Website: home-depot
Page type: cross-sells
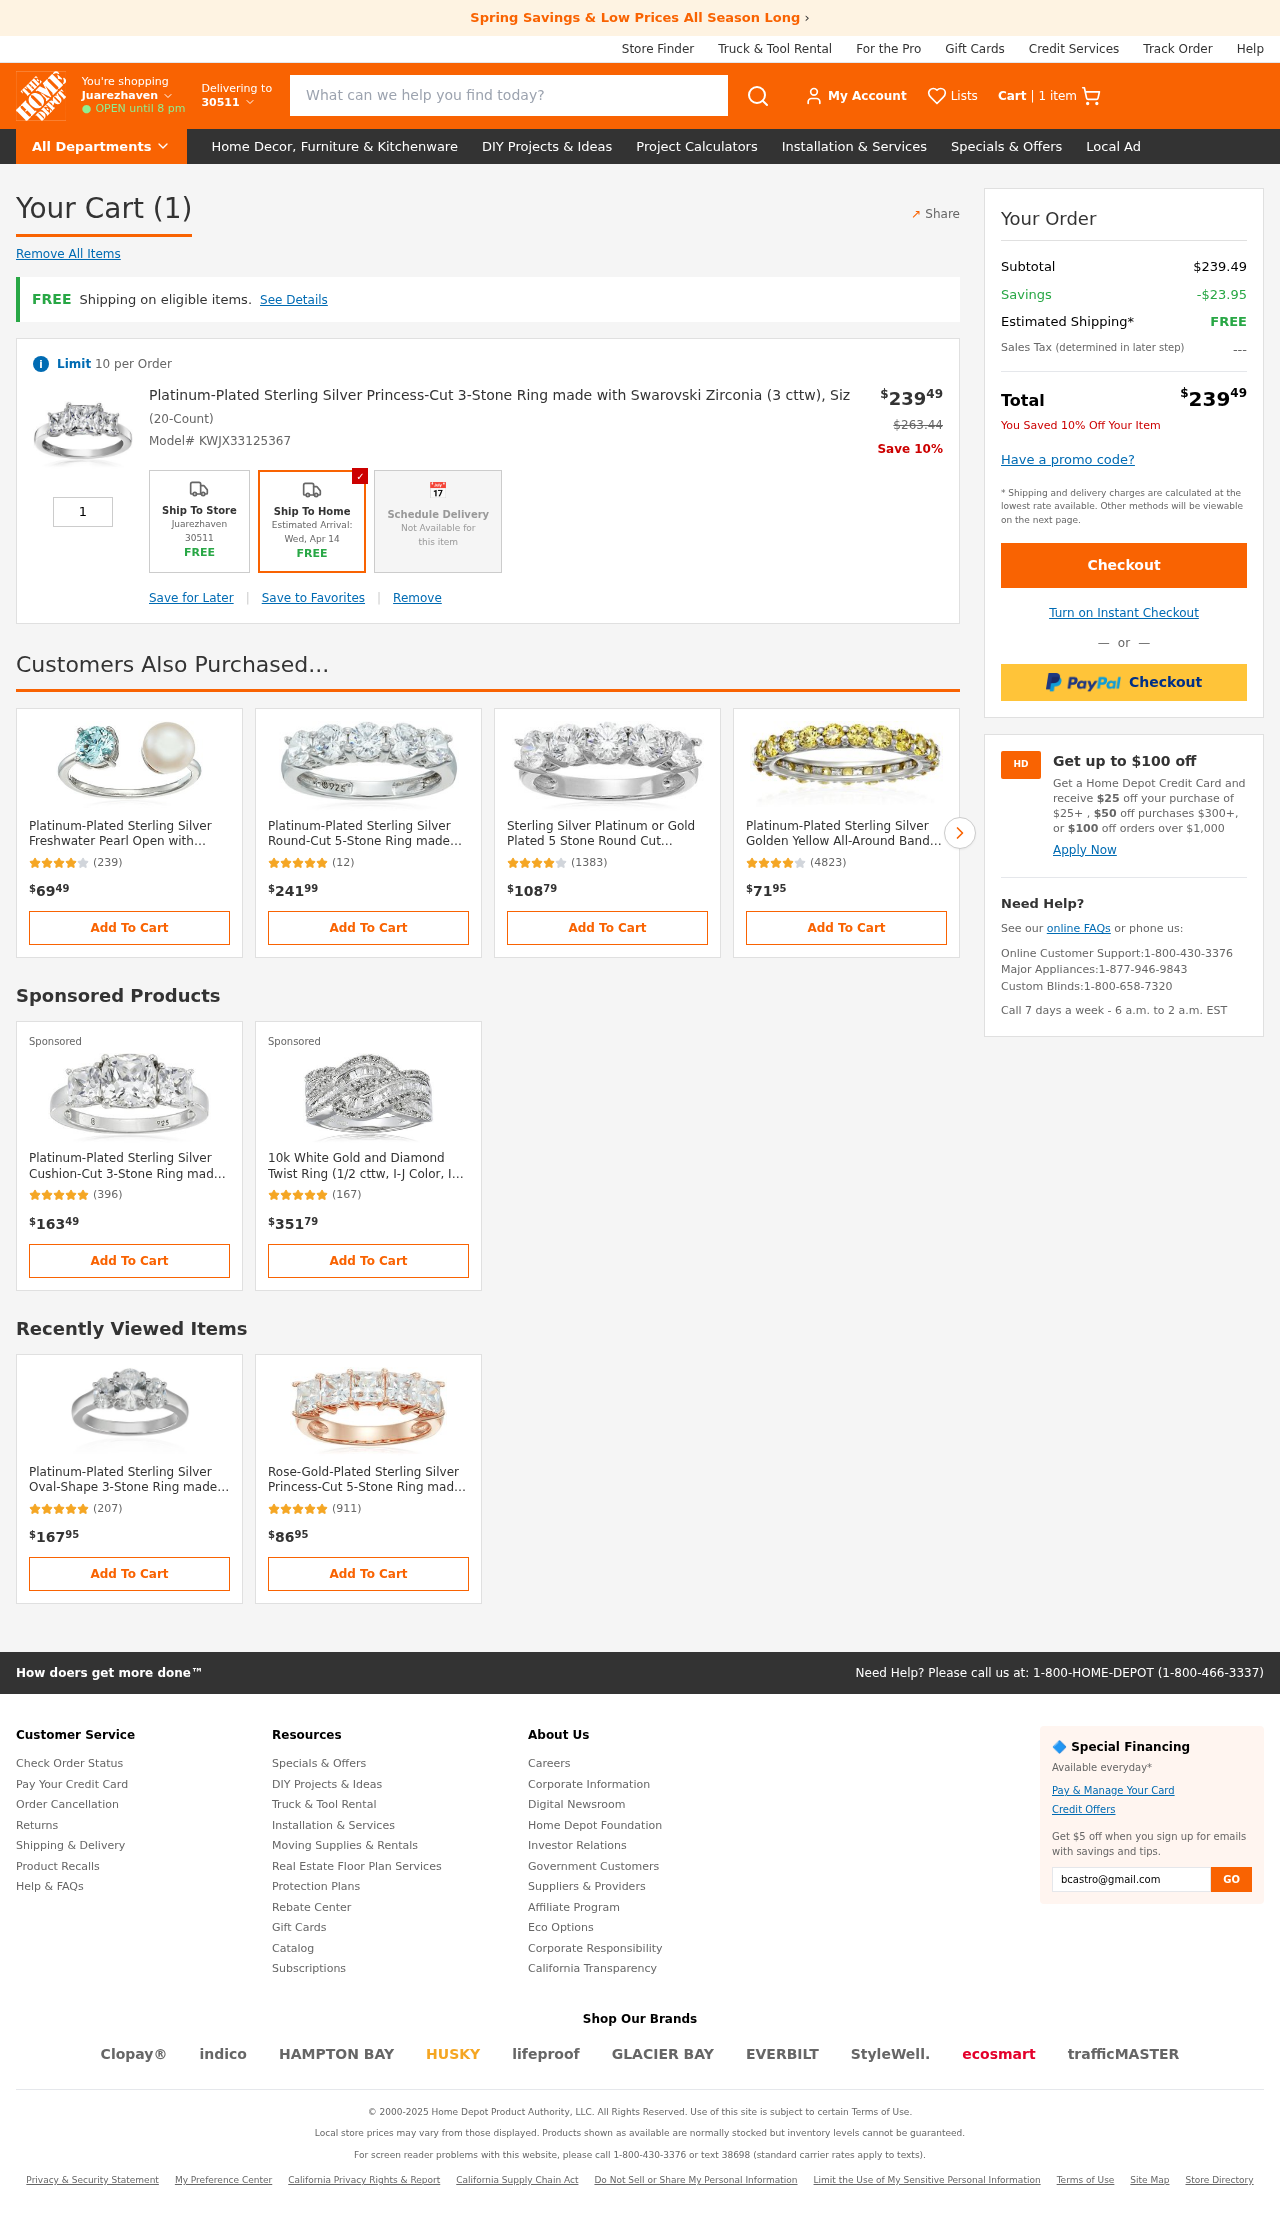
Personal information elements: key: PII_LOCATION1_CITY
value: Juarezhaven
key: PII_POSTCODE
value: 30511
Product elements: key: PRODUCT1_NAME
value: Platinum-Plated Sterling Silver Princess-Cut 3-Stone Ring made with Swarovski Zirconia (3 cttw), Siz
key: PRODUCT1_PRICE
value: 239.49
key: PRODUCT1_QUANTITY
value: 1
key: PRODUCT1_ORIGINAL_PRICE
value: $263.44
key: PRODUCT2_NAME
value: Platinum-Plated Sterling Silver Freshwater Pearl Open with Frosty Mint Swarovski Zirconia Accents Ri
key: PRODUCT2_NUM_RATINGS
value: (239)
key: PRODUCT2_PRICE
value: $6949
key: PRODUCT3_NAME
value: Platinum-Plated Sterling Silver Round-Cut 5-Stone Ring made with Swarovski Zirconia (1.25 cttw), Siz
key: PRODUCT3_NUM_RATINGS
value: (12)
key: PRODUCT3_PRICE
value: $24199
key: PRODUCT4_NAME
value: Sterling Silver Platinum or Gold Plated 5 Stone Round Cut Swarovski Cubic Zirconia Ring
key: PRODUCT4_NUM_RATINGS
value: (1383)
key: PRODUCT4_PRICE
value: $10879
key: PRODUCT5_NAME
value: Platinum-Plated Sterling Silver Golden Yellow All-Around Band Ring made with Swarovski Zirconia, Siz
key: PRODUCT5_NUM_RATINGS
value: (4823)
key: PRODUCT5_PRICE
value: $7195
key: PRODUCT6_NAME
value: Platinum-Plated Sterling Silver Cushion-Cut 3-Stone Ring made with Swarovski Zirconia (3 cttw), Size
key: PRODUCT6_NUM_RATINGS
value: (396)
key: PRODUCT6_PRICE
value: $16349
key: PRODUCT7_NAME
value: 10k White Gold and Diamond Twist Ring (1/2 cttw, I-J Color, I3 Clarity)
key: PRODUCT7_NUM_RATINGS
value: (167)
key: PRODUCT7_PRICE
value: $35179
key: PRODUCT8_NAME
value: Platinum-Plated Sterling Silver Oval-Shape 3-Stone Ring made with Swarovski Zirconia (3 cttw), Size
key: PRODUCT8_NUM_RATINGS
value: (207)
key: PRODUCT8_PRICE
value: $16795
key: PRODUCT9_NAME
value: Rose-Gold-Plated Sterling Silver Princess-Cut 5-Stone Ring made with Swarovski Zirconia (3 cttw), Si
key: PRODUCT9_NUM_RATINGS
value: (911)
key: PRODUCT9_PRICE
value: $8695
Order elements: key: ORDER_NUM_ITEMS
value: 1 item
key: ORDER_NUM_ITEMS
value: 1
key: ORDER_SKU
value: Model# KWJX33125367
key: ORDER_SUBTOTAL
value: $239.49
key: ORDER_SAVINGS
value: -$23.95
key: ORDER_TOTAL
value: $23949
Search elements: key: HEADER_SEARCH
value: What can we help you find today?